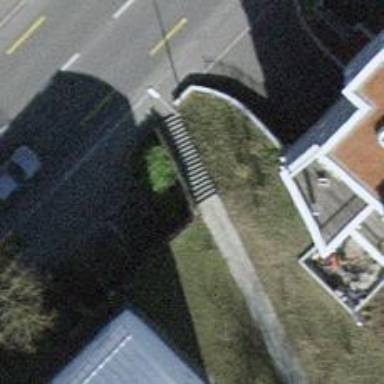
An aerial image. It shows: Set of steps on the road.